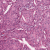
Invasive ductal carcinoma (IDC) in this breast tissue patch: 1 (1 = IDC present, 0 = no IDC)